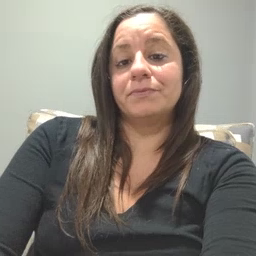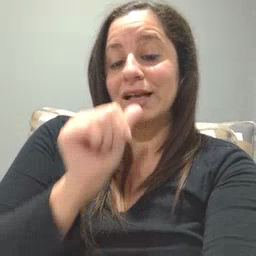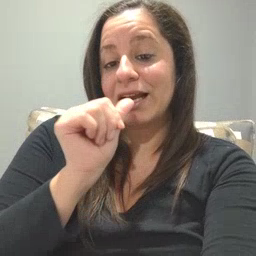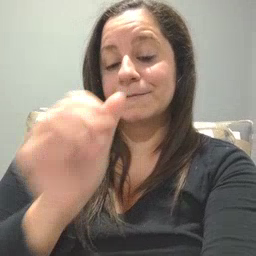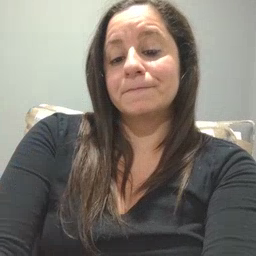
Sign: nuts